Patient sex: F
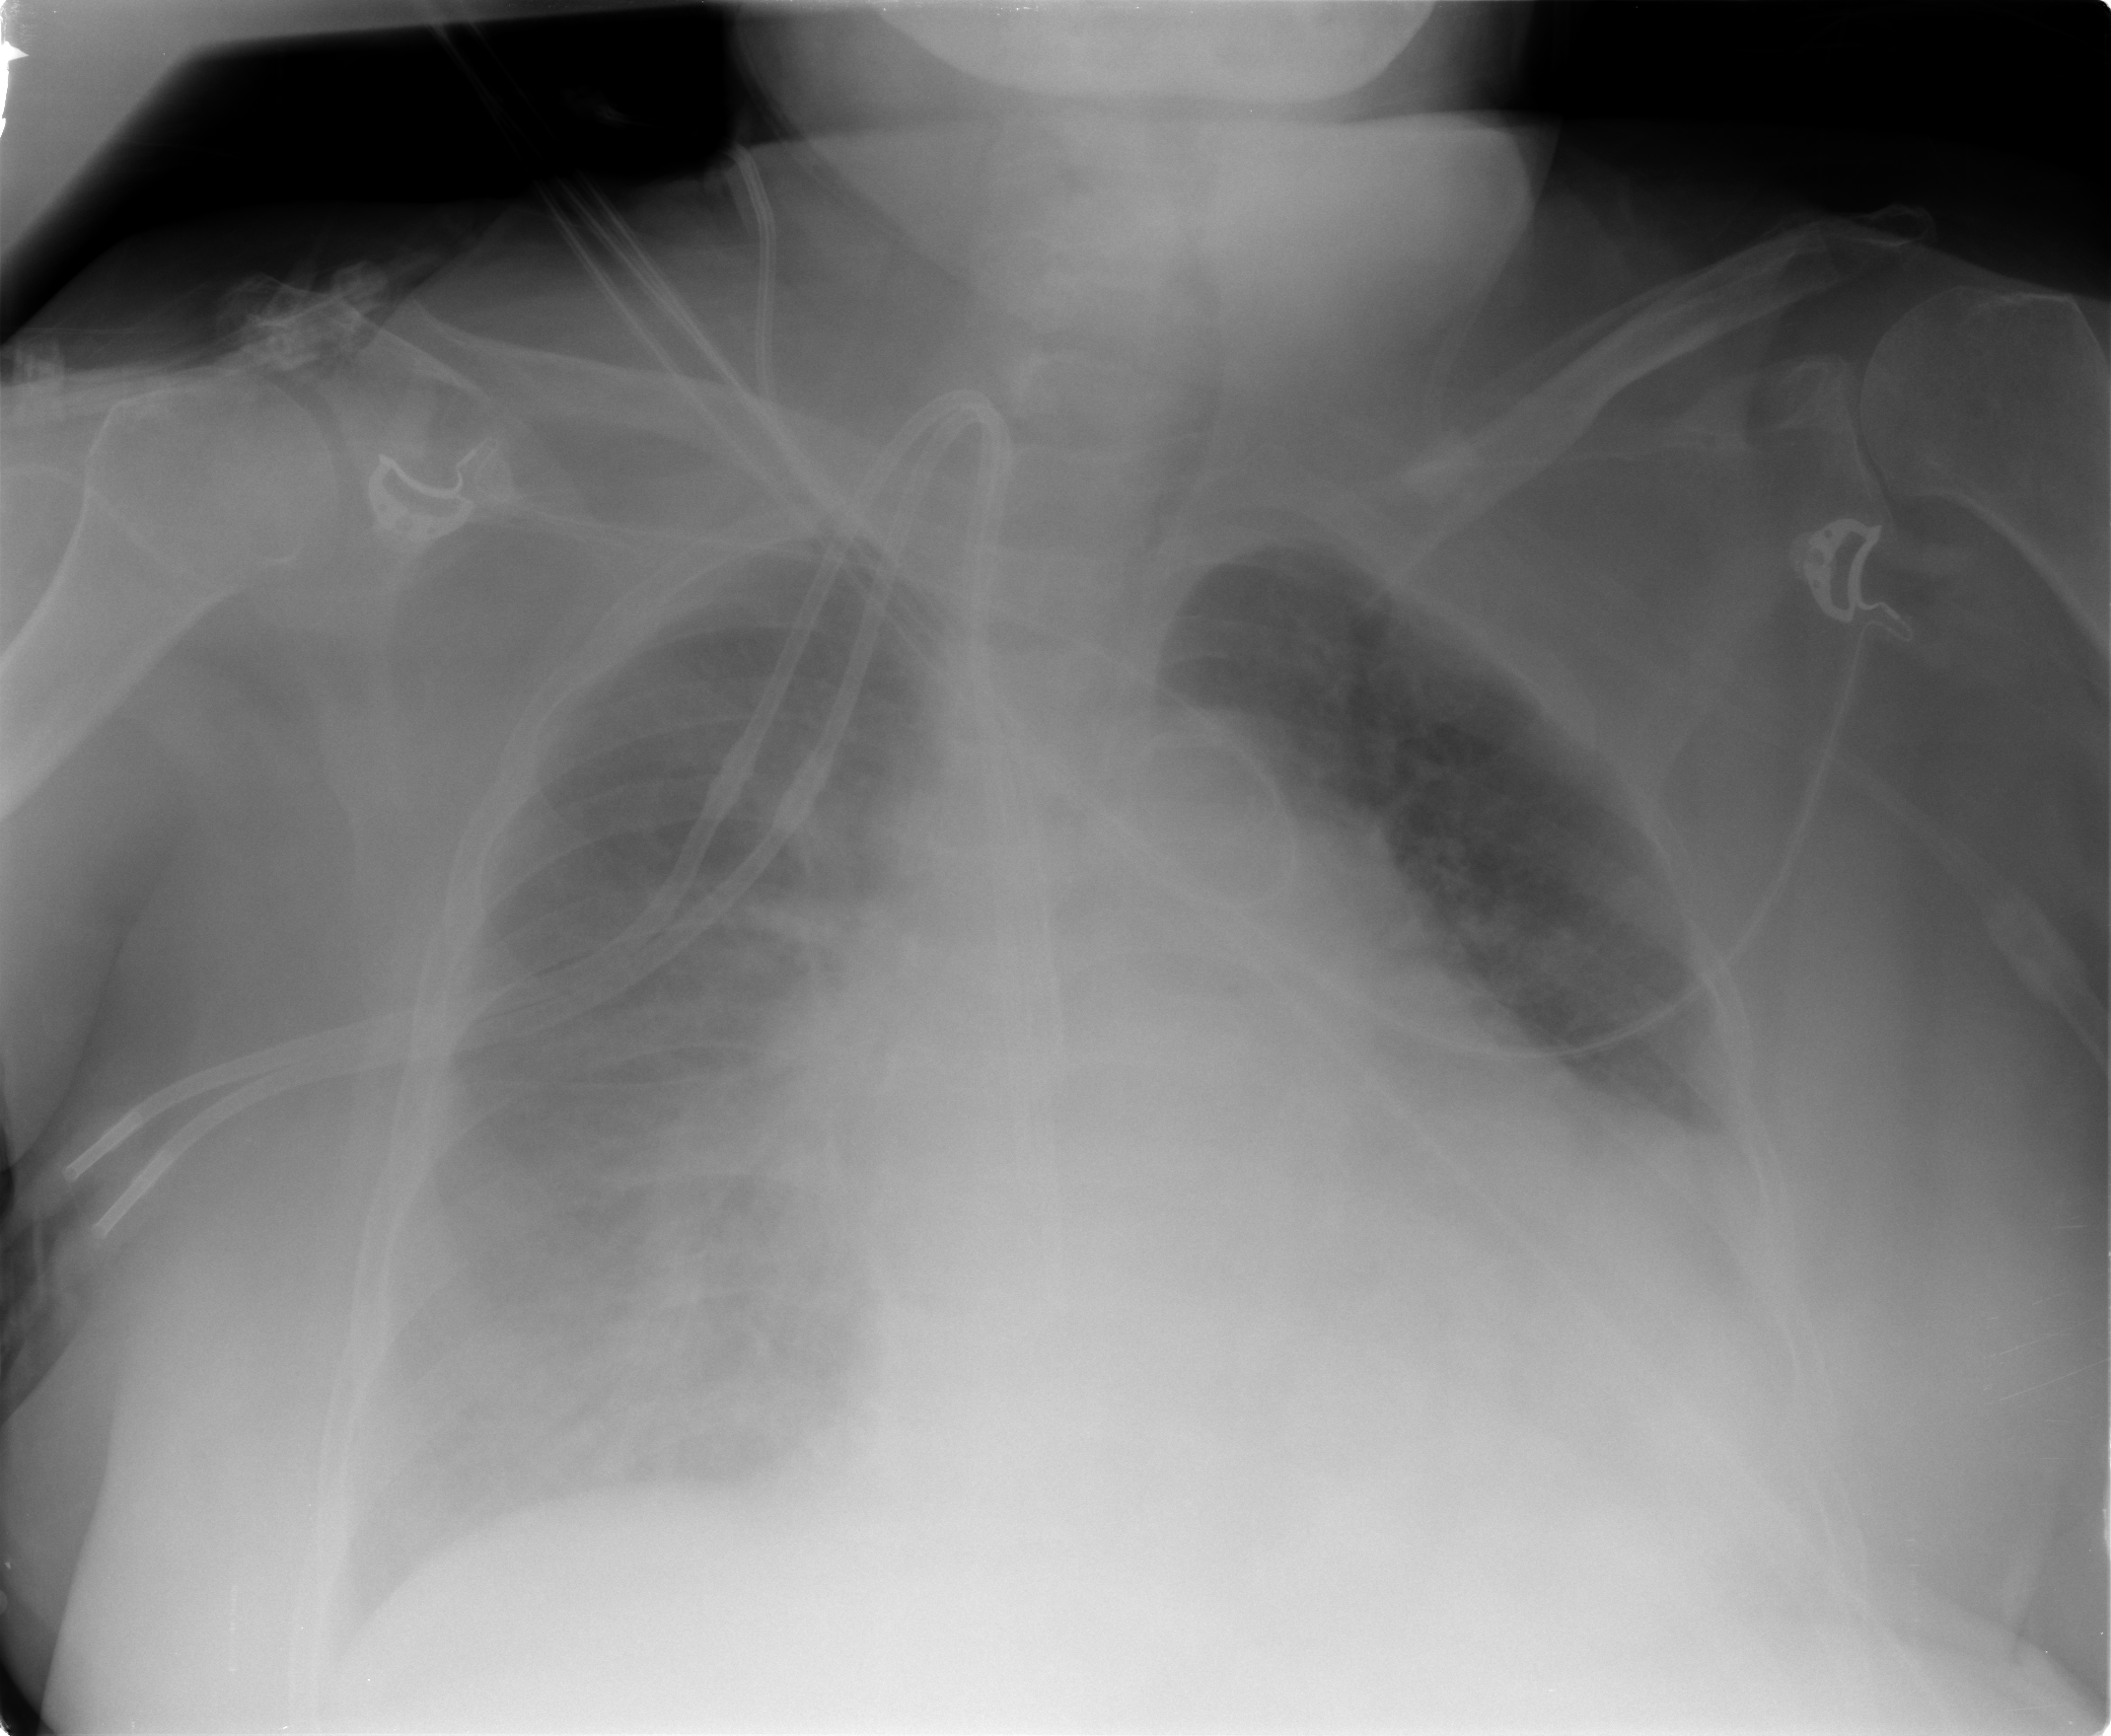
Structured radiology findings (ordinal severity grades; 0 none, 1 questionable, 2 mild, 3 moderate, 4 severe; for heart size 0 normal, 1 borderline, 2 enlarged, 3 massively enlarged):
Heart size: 2
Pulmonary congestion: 2
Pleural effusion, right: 2
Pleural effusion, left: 2
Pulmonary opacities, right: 2
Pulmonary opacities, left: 0
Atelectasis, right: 3
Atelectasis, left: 2